Question: I am displaying data in Django admin panel for many to many relationship tables. I got None instead of a list of names.
I am using:
- -
<URL>
I had also already asked a related question on this topic. That being said I changed my model since then (I also got not answers).
models:
'''
class Assessment(models.Model):
name = models.CharField(max_length=255)
class Participant(models.Model):
user = models.OneToOneField(User,on_delete=models.CASCADE)
first_name = models.CharField(max_length=255,blank=True,null=True)
class Seminar(models.Model):
topic = models.CharField(max_length=255)
assessment = models.ManyToManyField(Assessment,blank=True)
participant = models.ManyToManyField(Participant,blank=True,through='SeminarParticipant',through_fields=('seminar','participant'))
class SeminarParticipant(models.Model):
seminar = models.ForeignKey(Seminar,blank=True,on_delete=models.CASCADE)
participant = models.ForeignKey(Participant,blank=True,on_delete=models.CASCADE)
request_time = models.PositiveIntegerField(default=0,validators=[MinValueValidator(0),])
is_survey_completed = models.BooleanField(default=False)
'''
admin:
'''
@admin.register(Seminar)
class SeminarAdmin(admin.ModelAdmin):
list_display = ('topic''assessment')
def assessment(self,obj):
return "
".join([item for item in obj.assessment.all()])
'''
I was expecting name of assessment in list_display of seminar admin but got 'assessments.Assessment.None' in list_display of admin panel.
Snapshot of output:

Thank you very much for your help
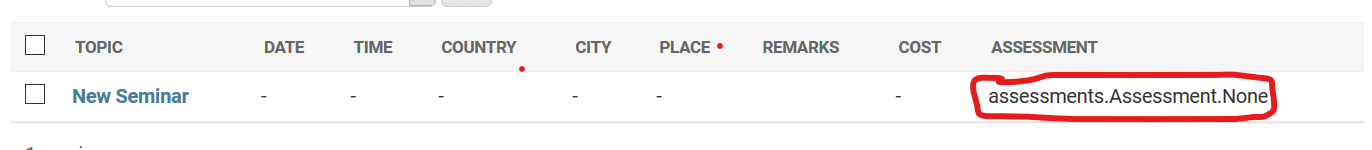
Answer: 'assessment' is the name of the field, which will be found before your method. Call the method something else and use that name in 'list_display'.
'''
class SeminarAdmin(admin.ModelAdmin):
list_display = ('topic', 'assessment_list')
def assessment_list(self, obj):
return "
".join([item for item in obj.assessment.all()])
'''
(Although note, 'assessment' is an odd name for a field that contains assessments; you should think about renaming the field itself.)